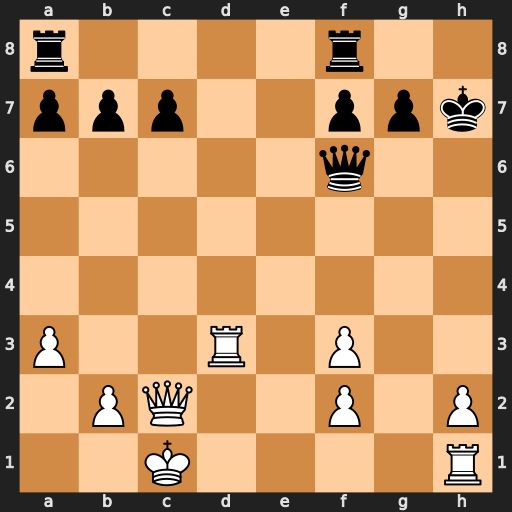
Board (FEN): r4r2/ppp2ppk/5q2/8/8/P2R1P2/1PQ2P1P/2K4R
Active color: w
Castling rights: -
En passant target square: -
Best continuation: Rd6+ Qg6 Rxg6